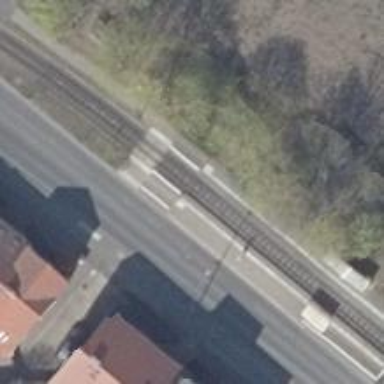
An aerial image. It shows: Tram platform with shelter. This is public transport platform for trams.